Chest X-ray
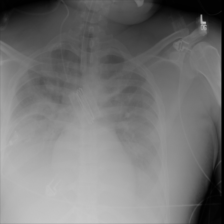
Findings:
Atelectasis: negative
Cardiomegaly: negative
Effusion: positive
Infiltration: positive
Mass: negative
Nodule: negative
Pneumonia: negative
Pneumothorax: negative
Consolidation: negative
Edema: negative
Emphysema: negative
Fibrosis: negative
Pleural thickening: negative
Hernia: negative